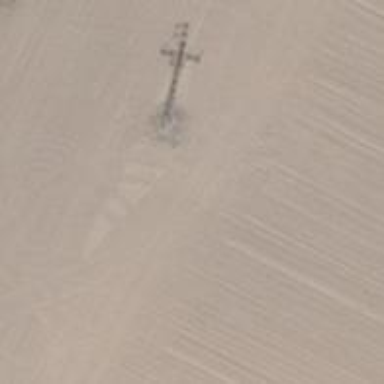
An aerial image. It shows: Power pole.